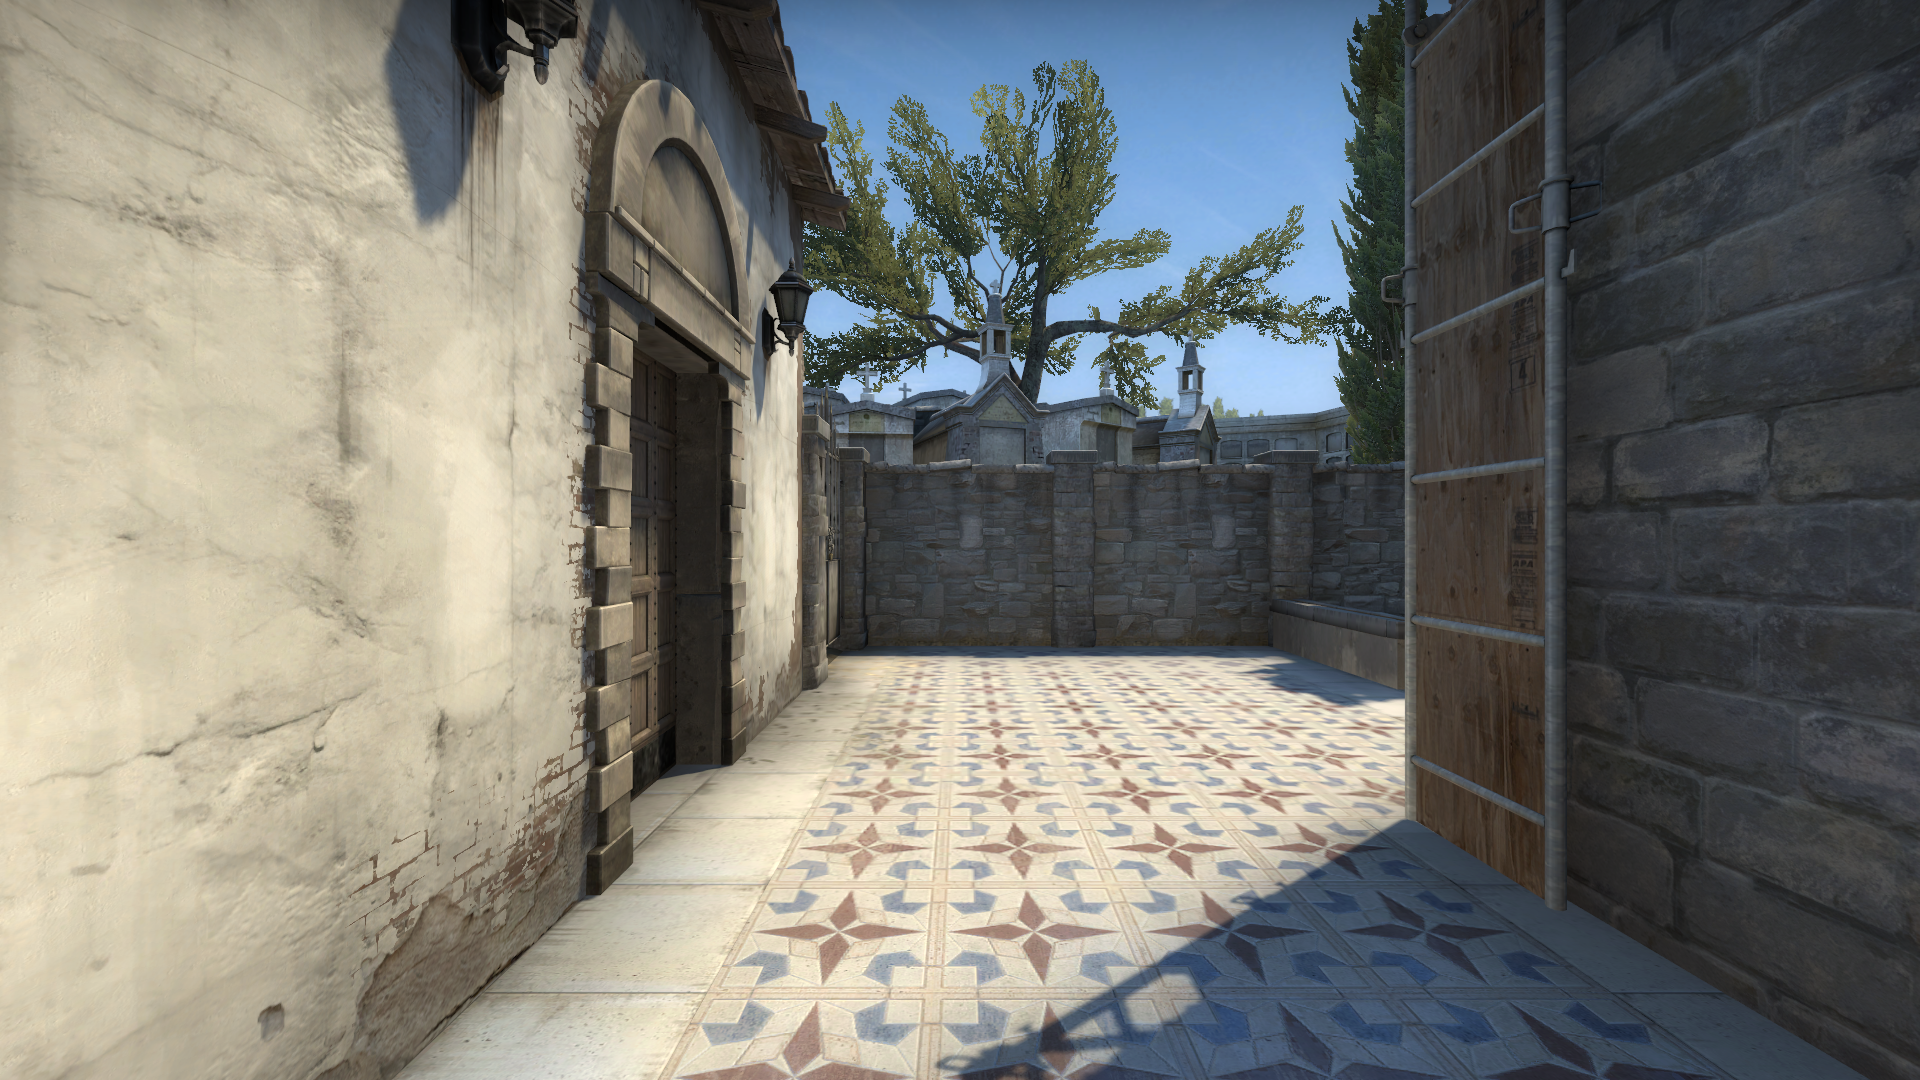
Map: de_inferno